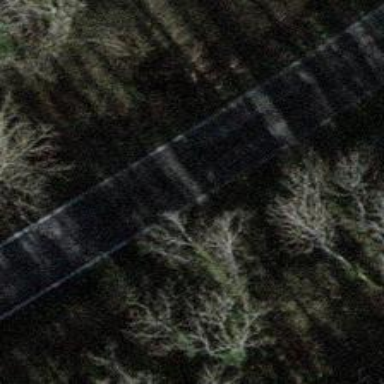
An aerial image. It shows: Tertiary road with asphalt surface.